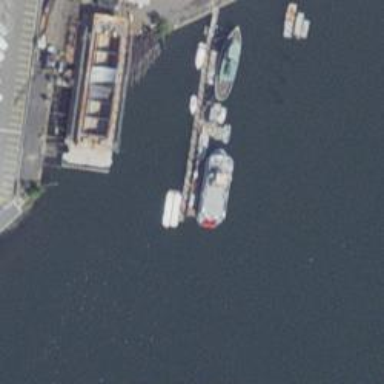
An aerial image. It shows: Man-made pier.